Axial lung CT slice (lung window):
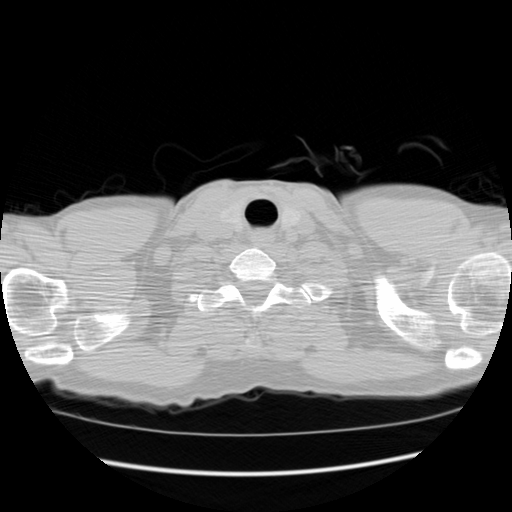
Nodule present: no